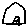
Label: house